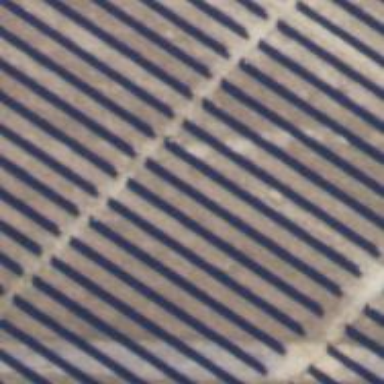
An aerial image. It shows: Solar photovoltaic panel generator.